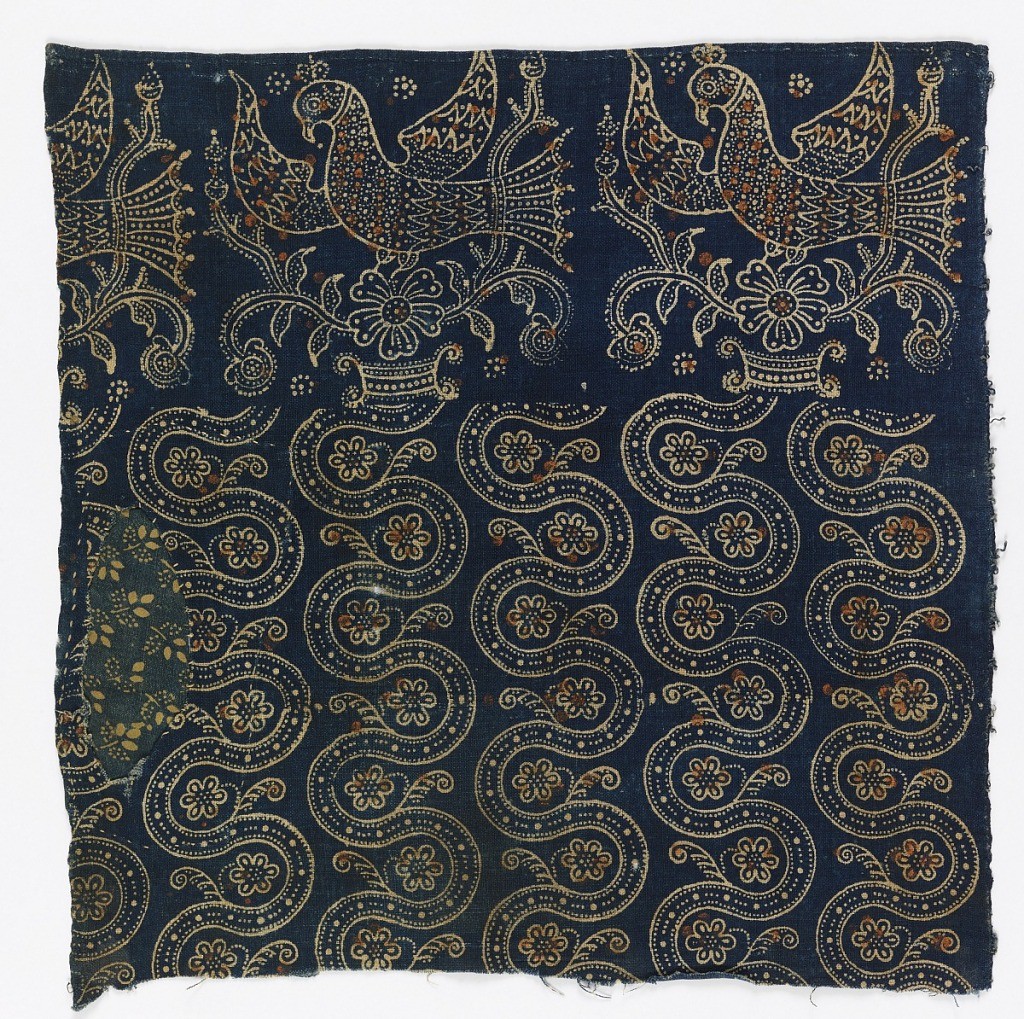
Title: Textile
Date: early 19th century
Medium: linen Technique: block printed with resist paste, indigo dyed, plain weave
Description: Fragment of resist-printed linen with large, crowned birds with outstretched wings sit atop baskets of flowers at the top, with an overall design of serpentine lines with leaves and flowers below. Pattern in white on a dark blue ground; red dots throughout.